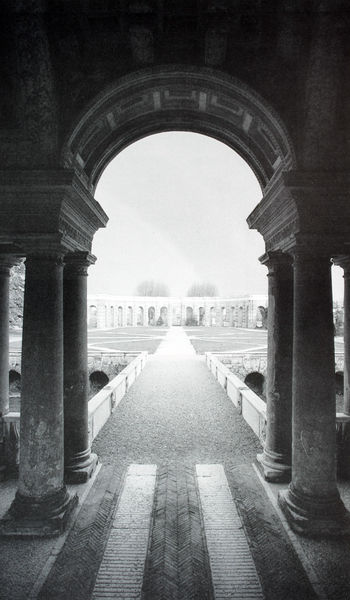
Titel: Exedra, von der Loggia di Davide aus gesehen
Künstler: Giulio Romano
Standort: Mantua
Institution: Palazzo Te
Schlagwörter: baum, dunkel, himmel, schatten, wasser, weiß, bäume, fluss, landschaft, grau, hell, hintergrund, licht, schwarz, strasse, säule, säulen, zeichnung, anlage, ausblick, gebäude, park, rasen, weg, muster, ornament, architektur, barock, sockel, stein, brücke, wege, innen, theater, kontrast, renaissance, rund, garten, bogen, perspektive, pflaster, mauer, ziegel, nebel, hof, platz, kies, rundbogen, kuppel, dick, detail, symmetrie, streifen, durchgang, tor, arena, foto, fotografie, photographie, bögen, eingang, gang, arkade, innenhof, gewölbe, durchblick, parallel, druck, schwarz weiss, pflasterstein, mosaik, architrav, arkaden, kapitelle, rom, photo, fries, portal, tore, sims, doppelsäulen, gesims, dekce, schloß, fluchtpunkt, rundbögen, aussen, einfahrt, kasetten, kassetten, kassettendecke, basis, dorisch, schaft, foro, tunnel, kapitel, gebälk, klassizistisch, bauwerk, rondell, schäfte, tonnengewölbe, romanisch, atrium, rundbau, regenbogen, gebälck, druchgang, petersplatz, lustwandeln, gewälbe, photot, fischgrät, schlosshof, zebrastreifen, kasseten, druchfahrt, gebö, riffeln, goro, bogendurchgang, pflastersetin, rundbpgen, rundboogen, arenen, aus asdf